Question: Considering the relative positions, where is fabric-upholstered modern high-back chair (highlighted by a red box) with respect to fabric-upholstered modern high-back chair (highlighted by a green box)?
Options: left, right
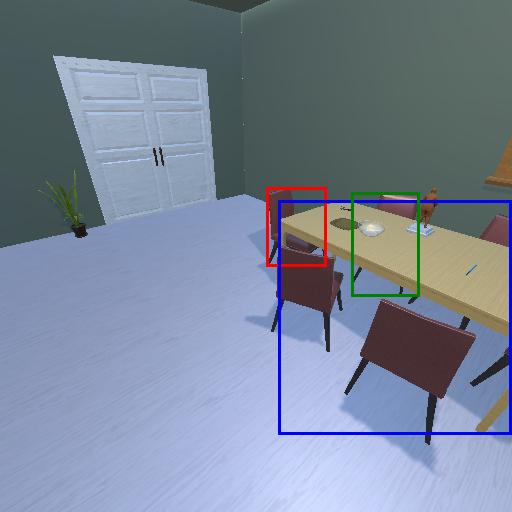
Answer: left